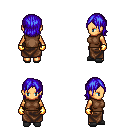
a pixel art fantasy rpg character, female body template, human, tanned skin, brown sleeveless shirt, robe skirt, blue long bangs hairstyle, gold gloves, gray slippers, four views (front, back, left, right), 2x2 character sprite sheet, small pixel art, hard edges, no anti-aliasing